Question: I have a 'TextBox' next to a 'RadioButton', and when someone selects the 'TextBox' it should set the associated 'RadioButton' as Selected.
I was using this code until I noticed it only worked for Chrome:
'''
<asp:RadioButton runat="server" GroupName="SomeGroup" ID="rbOption3" />
<asp:Label runat="server" AssociatedControlID="rbOption3">
<asp:Label runat="server" Text="Pay other amount" />
<asp:TextBox runat="server" ID="txtOtherAmount" CssClass="money-text" />
<div class="align-with-radiobutton small-text">
The minimum amount for web payments is <asp:Label runat="server" ID="lblMinPayment" />. If you are looking to pay a lower
amount, please <a href="Contact.aspx">contact us</a> and speak with a representative.
</div>
</asp:Label>
'''

It behaves differently in all 3 major browsers
Selection does not change at all when TextBox is selected
Selection changes on 'MouseUp', which means anytime you select the TextBox, the focus will change to the RadioButton, which makes it seem like the TextBox is not selectable
Works fine since the selection changes on 'MouseDown'
My requirement is that users can select any part of the Text, or the TextBox, and it will select the Radio Button.
How can I select an associated RadioButton whenever a TextBox gains focus, either from mouse or keyboard navigation?
The solution posted by <URL> works for IE and Chrome, however it is still failing for FireFox. When you select the TextBox in FireFox, the RadioButton steals focus on MouseUp, which makes it look like the TextBox cannot be selected.
I tried using some jQuery, however the '.changed()' and '.focus()' don't get fired when selecting the TextBox (they get fired when selecting the Label though), and I can't seem to stop the event.
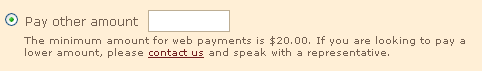
Answer: The following approach worked for me in the latest versions of IE, Firefox, and Chrome:
'''
<script type="text/javascript">
function selectRadio3() {
var rb = document.getElementById('<%= rbOption3.ClientID %>');
rb.checked = true;
}
function selectOtherAmount() {
var txt = document.getElementById('<%= txtOtherAmount.ClientID %>');
txt.focus();
}
</script>
<asp:RadioButton runat="server" GroupName="SomeGroup" ID="rbOption3" onclick="javascript:selectOtherAmount()" />
<asp:Label ID="Label1" runat="server" AssociatedControlID="txtOtherAmount" Text="Pay other amount" />
<asp:TextBox runat="server" ID="txtOtherAmount" onfocus="javascript:selectRadio3()" CssClass="money-text" />
<div class="align-with-radiobutton small-text" onclick="javascript:selectOtherAmount()">
The minimum amount for web payments is <asp:Label runat="server" ID="lblMinPayment" />. If you are looking to pay a lower
amount, please <a href="Contact.aspx">contact us</a> and speak with a representative.
</div>
'''
I associated the 'Label' with the 'TextBox', and I added javascript to set the 'checked' property of the 'RadioButton' when the 'TextBox' gets the focus. I also added and 'onclick' event on the 'RadioButton' to set the focus to the 'TextBox'.
Using your original HTML and adding a little javascript worked for me as well. I added an 'onclick' event to the 'RadioButton' to set the focus to the 'TextBox', and an 'onfocus' event on the 'TextBox' to set the 'checked' property of the 'RadioButton'.
'''
<script type="text/javascript">
function selectRadio3() {
var rb = document.getElementById('<%= rbOption3.ClientID %>');
rb.checked = true;
}
function selectOtherAmount() {
var txt = document.getElementById('<%= txtOtherAmount.ClientID %>');
txt.focus();
}
</script>
<asp:RadioButton runat="server" GroupName="SomeGroup" ID="rbOption3" onclick="javascript:selectOtherAmount();" />
<asp:Label ID="Label1" runat="server" AssociatedControlID="rbOption3">
<asp:Label ID="Label2" runat="server" Text="Pay other amount" />
<asp:TextBox runat="server" ID="txtOtherAmount" CssClass="money-text" onfocus="javascript:selectRadio3();" />
<div class="align-with-radiobutton small-text">
The minimum amount for web payments is <asp:Label runat="server" ID="lblMinPayment" />. If you are looking to pay a lower
amount, please <a href="Contact.aspx">contact us</a> and speak with a representative.
</div>
</asp:Label>
'''